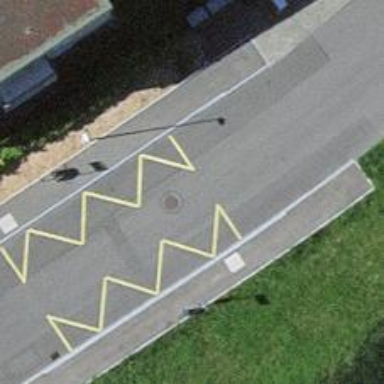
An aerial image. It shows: Public transport stop position.